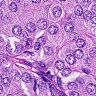
Metastatic tissue present: yes